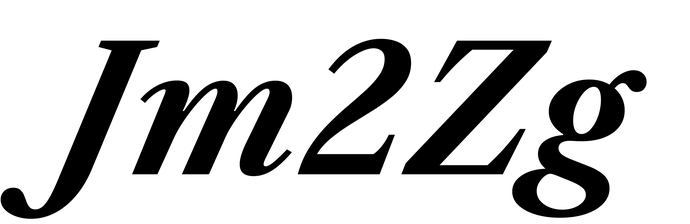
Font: LibreCaslonText-Italic_Bold_Italic